Question: Is there anyway to align the text in msflexgrid in vertical orientation like excel does?
thanks

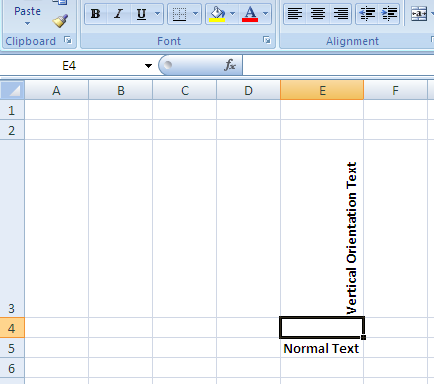
Answer: There is a lot to rotating Fonts by 90 degrees. VB6 uses an OLE StdFont object part of the stdole2 type library.
You will have to convert the StdFont into a GDI font to be able to manipulated it.
Here is a very nice post (<URL> with sample code to go on doing exactly that.
The sample is drawing on a form, but I would think you can get a handle to a MSFlexGrid and draw into that.
You can then control when and how the text is drawn. If you want to edit the vertical text at runtime, you can show a horizontal textbox over the cell instead while editing the text and then draw the new text when finished editing.